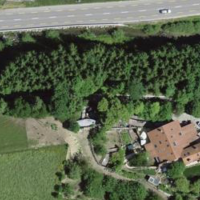
EUNIS habitat code: 52
Species observed at this site:
Symphoricarpos albus